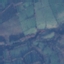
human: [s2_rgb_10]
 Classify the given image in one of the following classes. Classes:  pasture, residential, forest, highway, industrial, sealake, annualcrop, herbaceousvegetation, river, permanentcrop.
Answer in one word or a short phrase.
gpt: Pasture